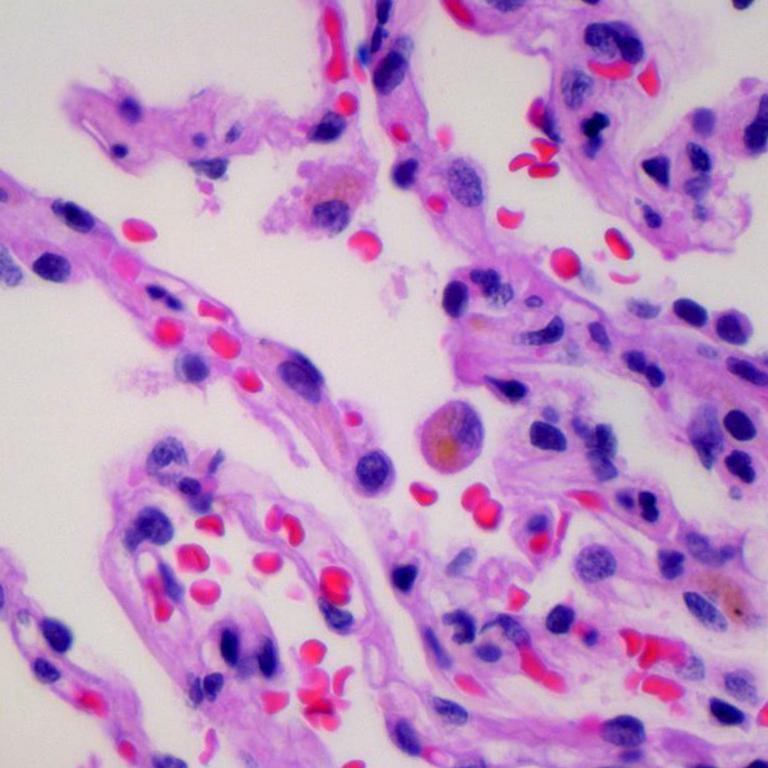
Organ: lung
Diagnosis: benign